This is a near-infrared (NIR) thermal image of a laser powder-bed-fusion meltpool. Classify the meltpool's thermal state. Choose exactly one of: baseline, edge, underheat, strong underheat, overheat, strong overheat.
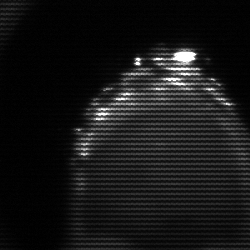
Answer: edge